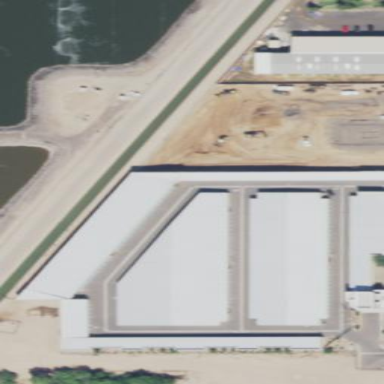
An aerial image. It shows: Storage rental shop.